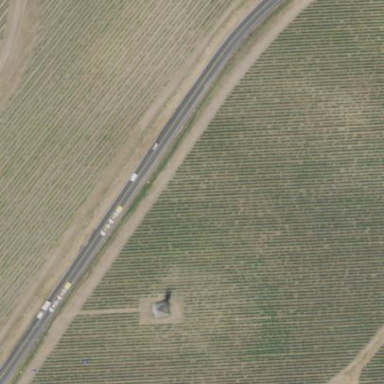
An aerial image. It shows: Vineyard growing grapes.